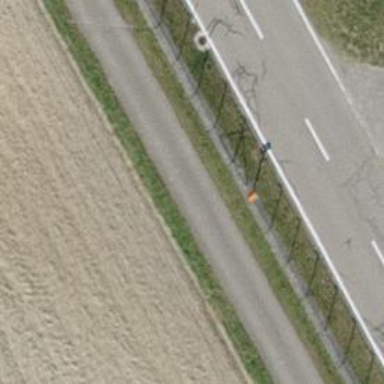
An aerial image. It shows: Pipeline marker.